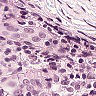
Metastatic tissue present: yes